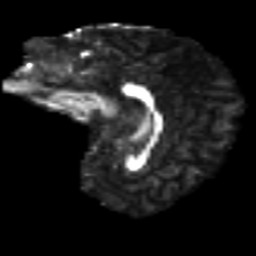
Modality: FA
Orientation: sagittal
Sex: female
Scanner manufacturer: ge
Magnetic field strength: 3 T
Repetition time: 7 s
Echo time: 0.08 s